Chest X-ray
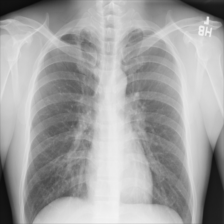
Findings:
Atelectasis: negative
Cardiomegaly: negative
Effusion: negative
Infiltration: negative
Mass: negative
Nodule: negative
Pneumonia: negative
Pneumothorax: negative
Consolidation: negative
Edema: negative
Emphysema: negative
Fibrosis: negative
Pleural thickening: negative
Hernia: negative